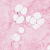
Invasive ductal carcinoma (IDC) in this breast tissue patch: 0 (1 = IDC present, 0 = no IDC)